Question: I have an html tree which is mostly consisting of nested unordered lists.
I need to create a full width hover effect for each leaf, something similar with windows file menu tree hover effect.

The hover effect is a '<div/>' with a background-color and a border.
I have made a hack which simulates the full width, but the sideways borders aren't visible anymore.
Is there a CSS trick that i can use in order to also keep the sideways borders of the hover effect and still have full width?
I have made a <URL> example, so is easier to understand.
I can't change the html tree structure or css because it is created by a third party plugin (kendo ui treeView), so i need to find a solution using what i have.
'''
h6 { font-size: 16px; font-weight: normal; margin-bottom: 10px; margin-top: 0; }
.tree { width: 300px; border: 1px solid #000; padding: 10px; margin-bottom: 15px; }
.tree ul { margin: 0; padding: 0; list-style-type: none; }
.tree ul li { padding-left: 16px; }
.tree li .item { position: relative; }
.tree li .item .overlay
{ position: absolute; left: 0; top: 0; width: 100%; height: 100%;
background-color: #C5E7E6; display: none; border: 1px solid red; }
.tree li .item:hover .overlay { display: block; }
/*Full width hack*/
.tree.fullWidth { overflow: hidden; }
.tree.fullWidth li .item .overlay { left: -100px; width: 1000px; }
'''
'''
<h6>Normal overlay - not full width</h6>
<div class="tree">
<ul>
<li>
<div class="item">
Node 1
<div class="overlay"></div>
</div>
<ul>
<li>
<div class="item selected">
Node 2
<div class="overlay"></div>
</div>
</li>
</ul>
</li>
</ul>
</div>
<h6>Full width overlay (but side borders aren't visible anymore)</h6>
<div class="tree fullWidth">
<ul>
<li>
<div class="item">
Node 1
<div class="overlay"></div>
</div>
<ul>
<li>
<div class="item selected">
Node 2
<div class="overlay"></div>
</div>
</li>
</ul>
</li>
</ul>
</div>
'''
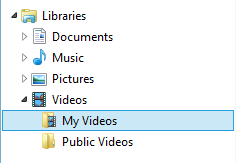
Answer: A solution changing only the part of the CSS under "hack".
CSS
'''
/*Full width hack*/
.tree.fullWidth { overflow: hidden; }
.tree.fullWidth li .item .overlay { right: -8px; width: 314px; left: auto !important; }
'''
<URL>
If the tree has a variable width, this is better:
'''
.tree.fullWidth li .item .overlay {
right: -8px;
width: 300px;
padding-left: 14px;
left: auto !important;
}
'''
It works exactly like the other version, but now the width is the same that the tree width, so the Javascript doesn't need to set a width (that you don't know from where it comes: